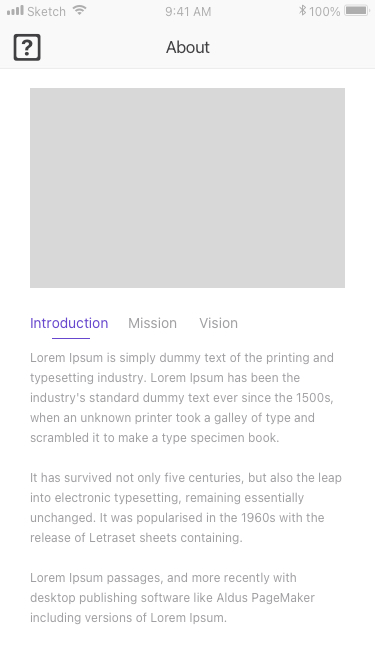
Text in this UI design:
About

Lorem Ipsum is simply dummy text of the printing and typesetting industry. Lorem Ipsum has been the industry's standard dummy text ever since the 1500s, when an unknown printer took a galley of type and scrambled it to make a type specimen book.

It has survived not only five centuries, but also the leap into electronic typesetting, remaining essentially unchanged. It was popularised in the 1960s with the release of Letraset sheets containing.

Lorem Ipsum passages, and more recently with desktop publishing software like Aldus PageMaker including versions of Lorem Ipsum.
Mission
Vision
Introduction